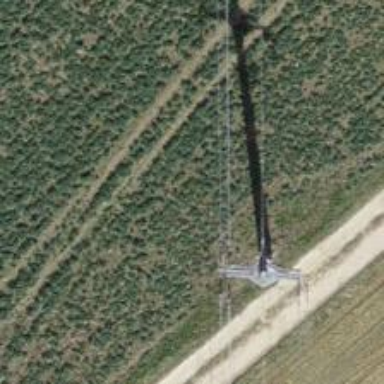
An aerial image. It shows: Concrete power pole.